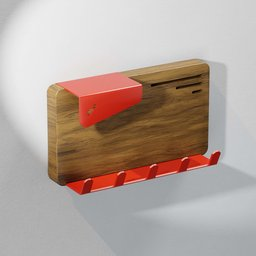
Label: appliances